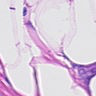
Metastatic tissue present: yes